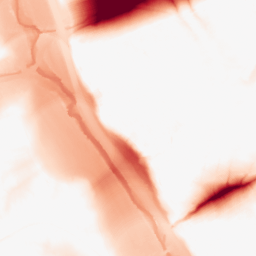
Category: morphological
Decomposition family: tophat
Decomposition parameters: size: 50
mode: black
Upsampling method: quadratic
Upsampling parameters: scale: 8
Upsampling scale: 8